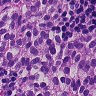
Metastatic tissue present: yes